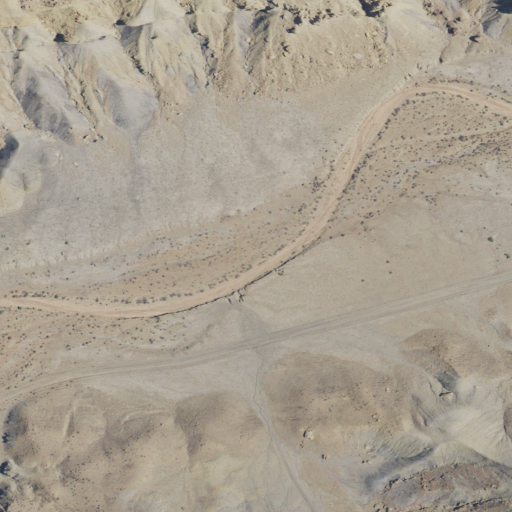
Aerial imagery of valley in Utah named Tusher Canyon containing shrub, barren land, and grassland